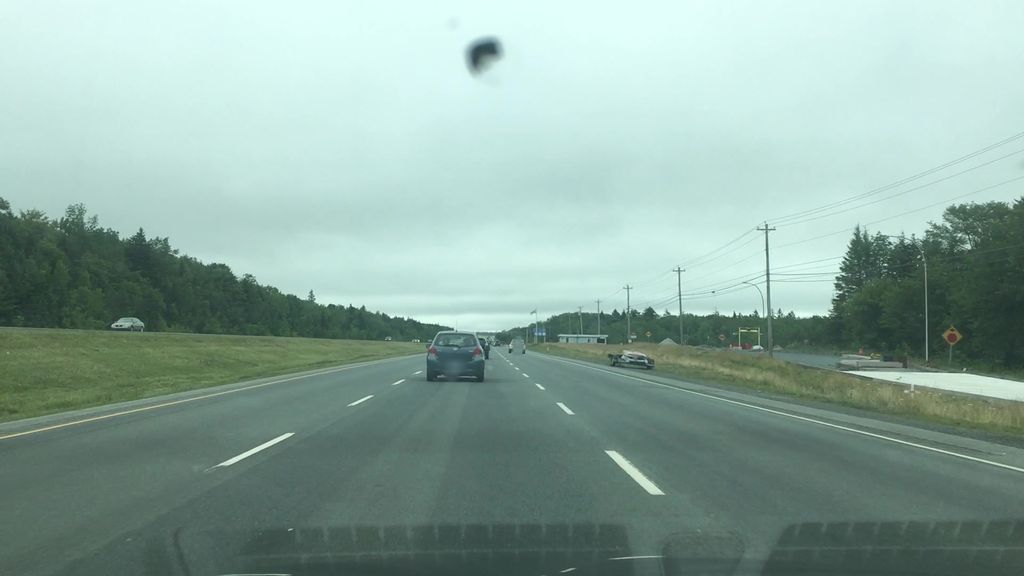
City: halifax